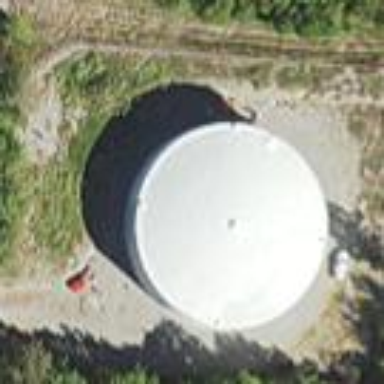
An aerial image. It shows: Storage tank building.